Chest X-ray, PA view. Patient: 34 years old, sex M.
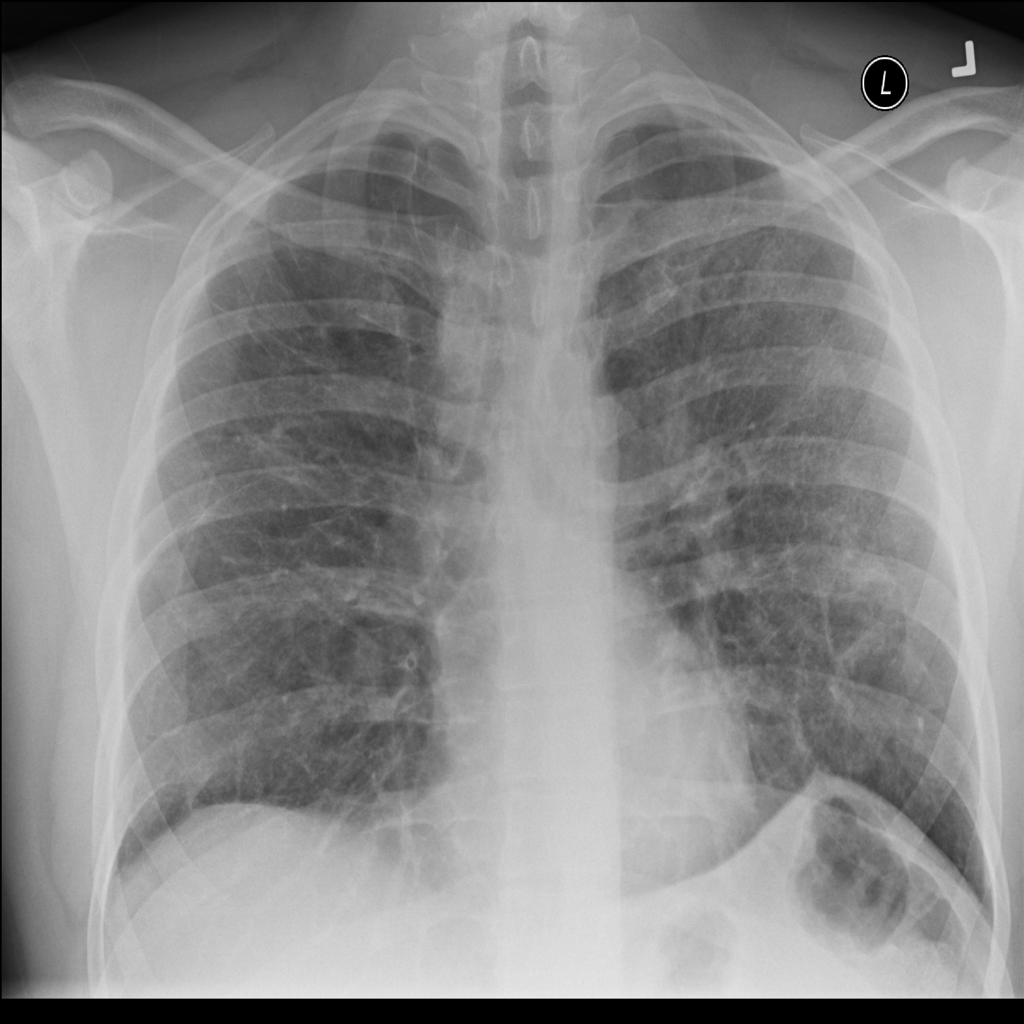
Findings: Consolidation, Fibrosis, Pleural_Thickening